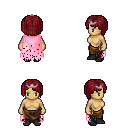
a pixel art fantasy rpg character, female body template, human, tanned skin, pink tattered cape, robe skirt, brunette pageboy hairstyle, silver tiara, black shoes, four views (front, back, left, right), 2x2 character sprite sheet, small pixel art, hard edges, no anti-aliasing